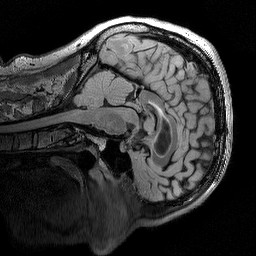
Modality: T2w
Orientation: sagittal
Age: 52
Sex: male
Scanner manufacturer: siemens
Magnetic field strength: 3 T
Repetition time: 5 s
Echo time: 0.386 s